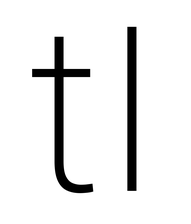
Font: Roboto_ExtraLight